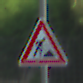
Verkehrszeichen: Arbeitsstelle
Umgebung: Outdoor, Urban
Tageszeit: MorningAfternoon
Wetter: PartlyCloudy
Licht: Natural
Jahreszeit: NotSpecified
Kontrast: LowContrast